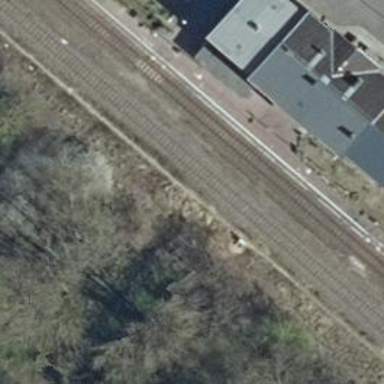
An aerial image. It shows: Public transport station located at railway halt.